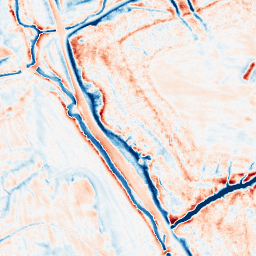
Category: edge_preserving
Decomposition family: anisotropic_diffusion
Decomposition parameters: iterations: 50
kappa: 100
gamma: 0.15
Upsampling method: quintic
Upsampling parameters: scale: 2
Upsampling scale: 2